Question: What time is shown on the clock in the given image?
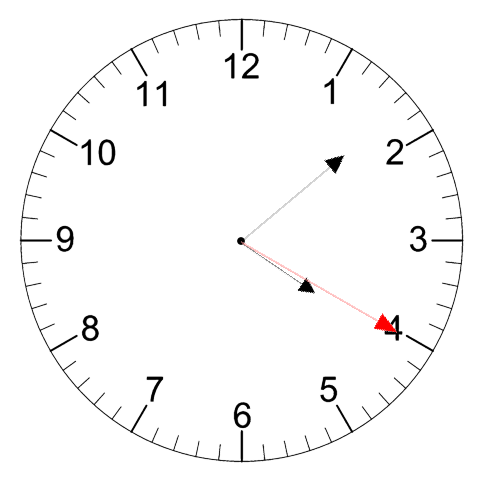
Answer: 04:08:20